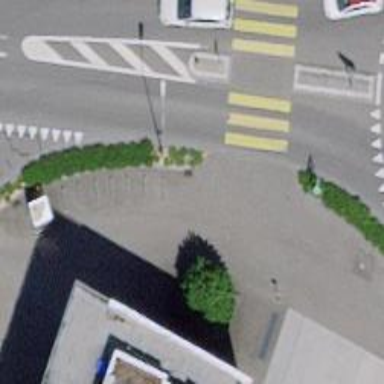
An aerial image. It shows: Bicycle parking area with stands available.